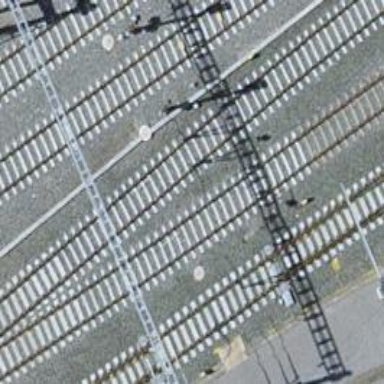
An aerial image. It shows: Railway yard with one track. The railway is electrified with contact line.